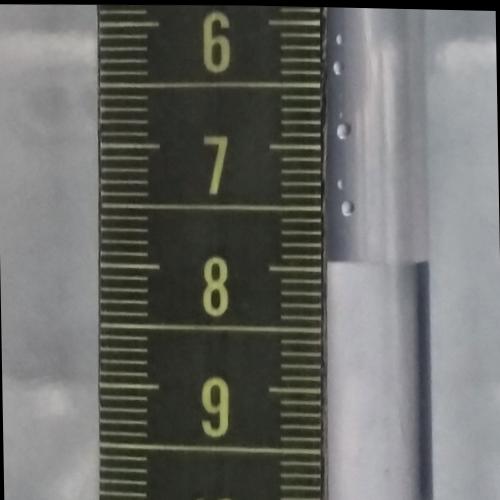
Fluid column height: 7.9 cm